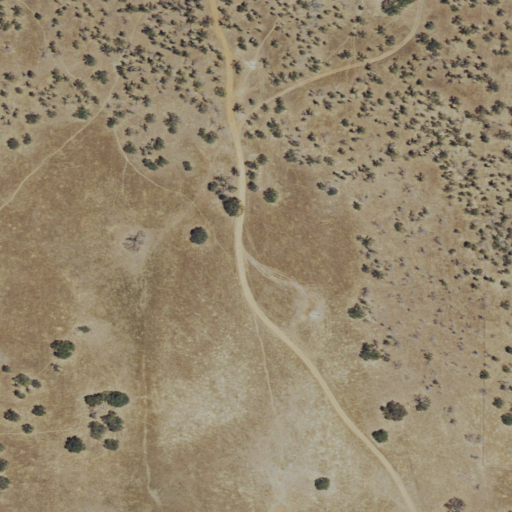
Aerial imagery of plain(s) in California named Jones Flat containing grassland, shrub, and open development